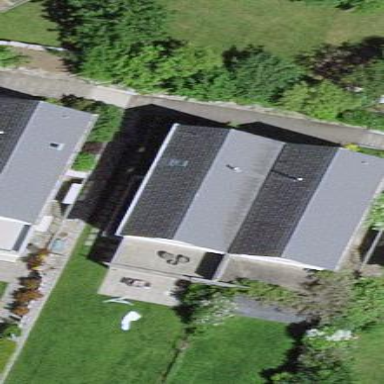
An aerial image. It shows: Detached building.